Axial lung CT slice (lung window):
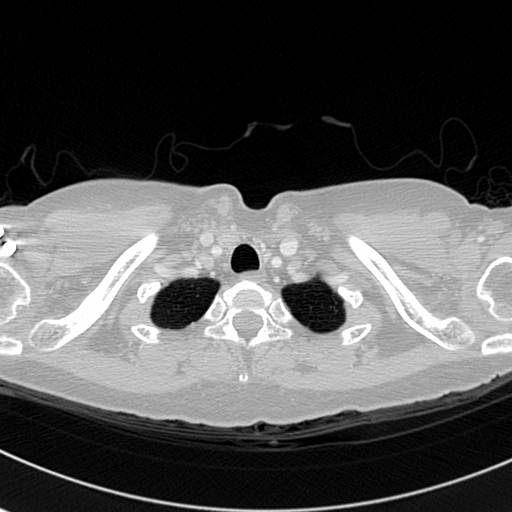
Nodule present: no